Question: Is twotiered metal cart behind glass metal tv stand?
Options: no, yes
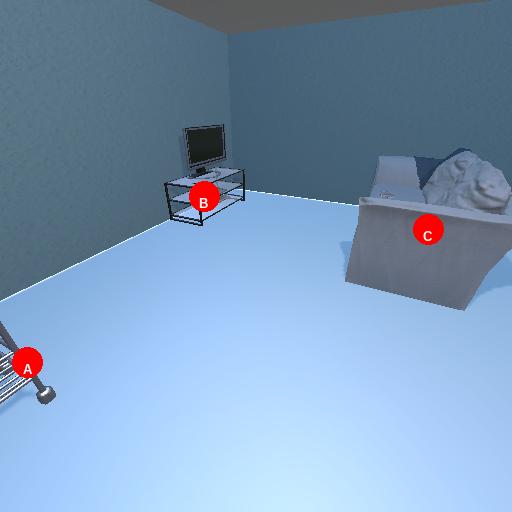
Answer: no